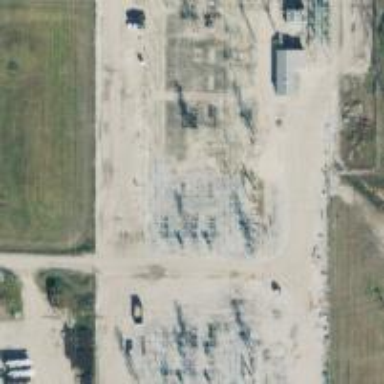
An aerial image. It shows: Switch used for power control.